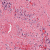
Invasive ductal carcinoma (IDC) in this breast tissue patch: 1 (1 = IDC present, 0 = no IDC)